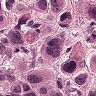
Metastatic tissue present: yes